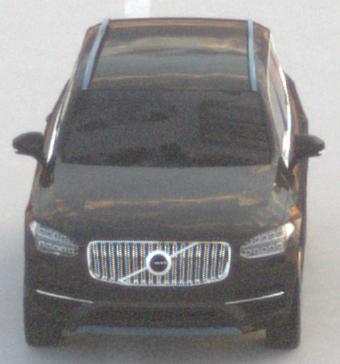
Make: Volvo
Model: XC90 B5
Detailed model: XC90 (L)
Model produced from: 2019/08
Model produced until: 2020/04
Doors: 5
Color: black
Road condition: dry road
Daytime: sunrise or sunset
Contrast: low contrast